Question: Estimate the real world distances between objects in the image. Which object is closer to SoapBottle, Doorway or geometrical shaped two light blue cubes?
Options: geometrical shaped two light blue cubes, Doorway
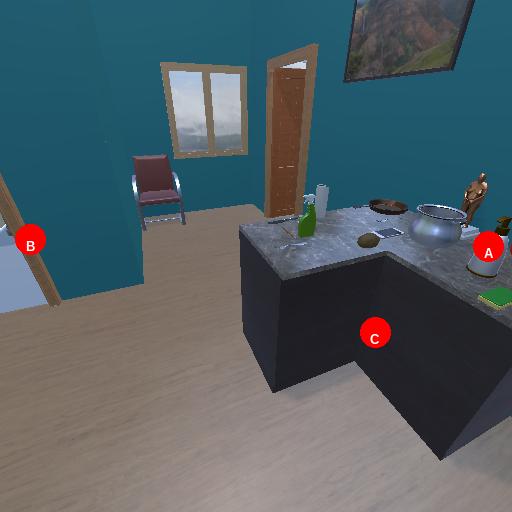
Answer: geometrical shaped two light blue cubes